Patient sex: M
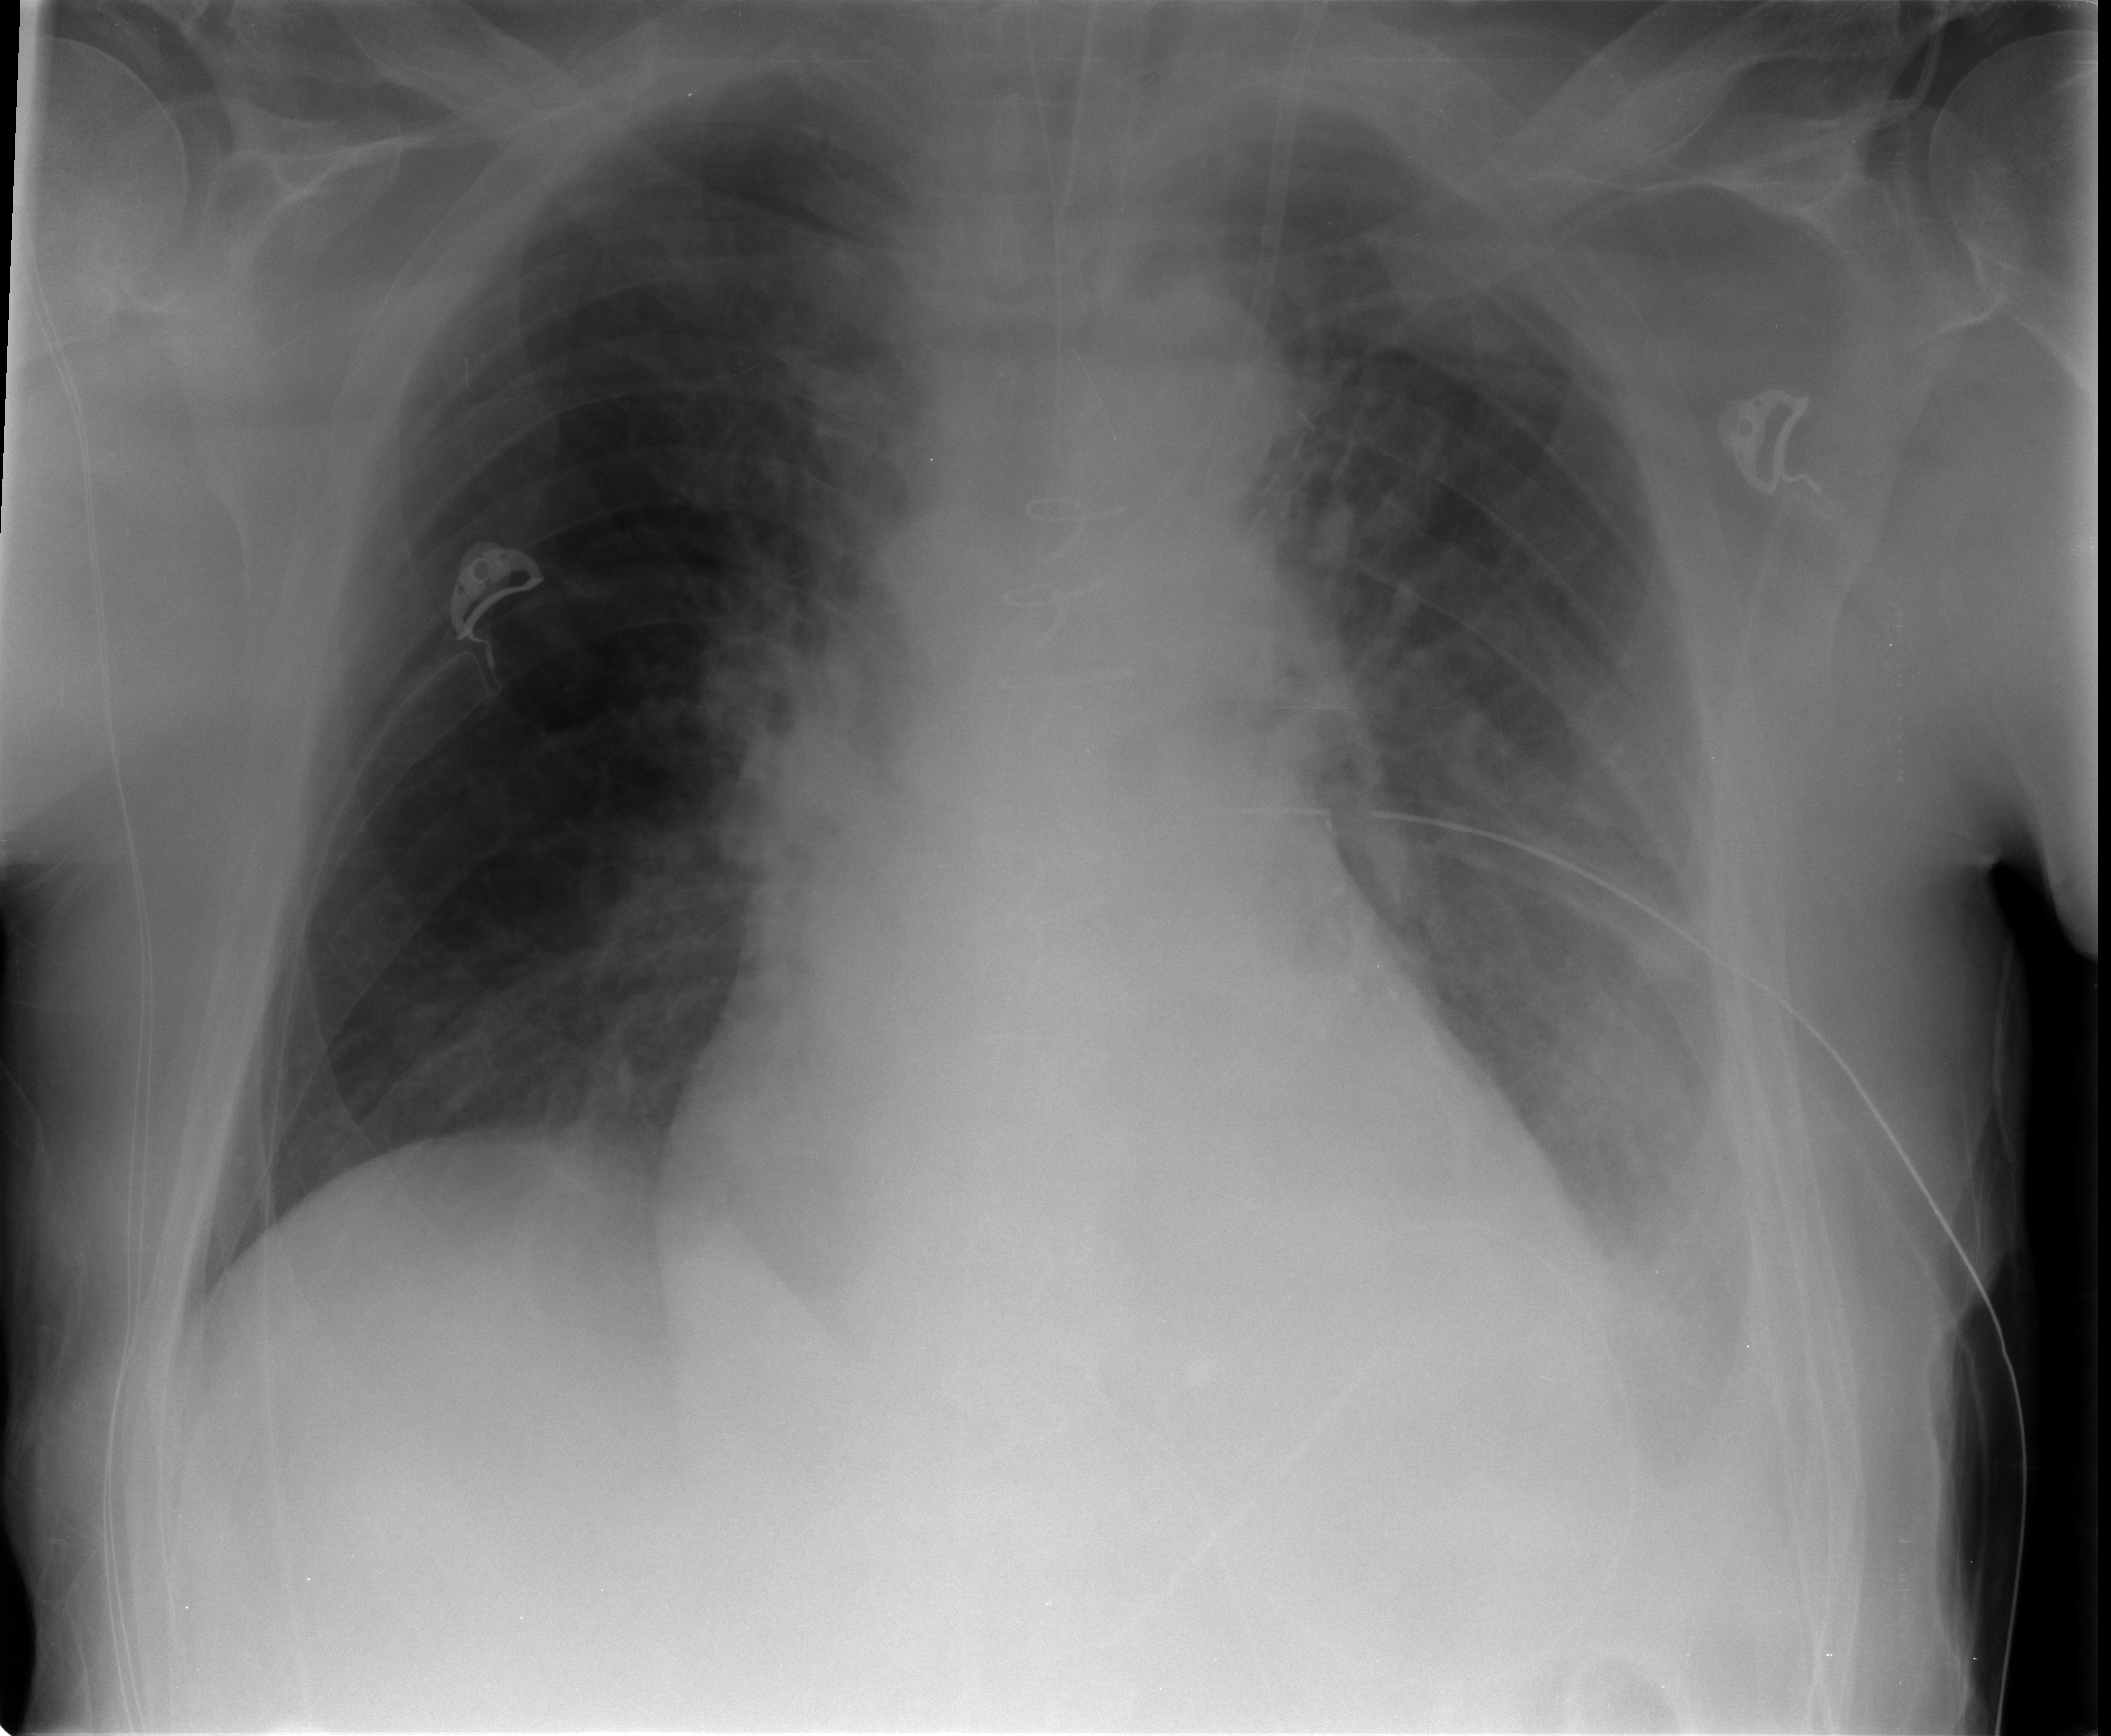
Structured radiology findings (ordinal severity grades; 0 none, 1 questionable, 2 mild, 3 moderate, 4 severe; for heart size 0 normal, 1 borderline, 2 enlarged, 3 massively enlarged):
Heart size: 2
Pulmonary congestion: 2
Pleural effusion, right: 0
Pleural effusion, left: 2
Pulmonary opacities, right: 0
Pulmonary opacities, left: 1
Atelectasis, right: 1
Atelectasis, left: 2